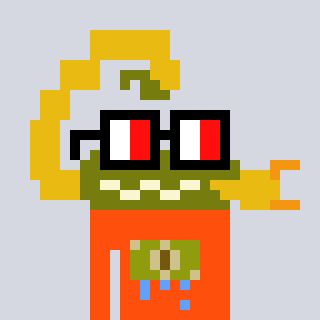
a pixel art character with square glasses with black frames and red eyes, a scorpion-shaped head and a orange-colored body on a cool background